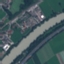
Land use / land cover class: River